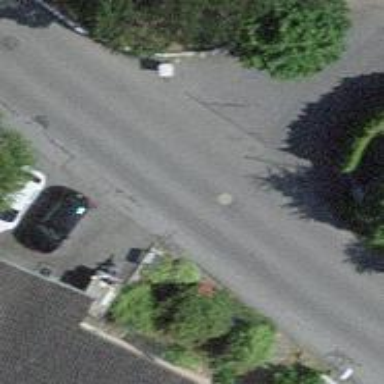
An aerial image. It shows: Road with "give way" sign.